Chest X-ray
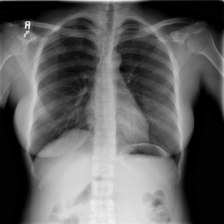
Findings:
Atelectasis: negative
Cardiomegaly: negative
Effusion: negative
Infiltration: positive
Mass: negative
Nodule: negative
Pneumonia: negative
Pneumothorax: negative
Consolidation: negative
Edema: negative
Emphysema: negative
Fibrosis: negative
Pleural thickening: negative
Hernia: negative